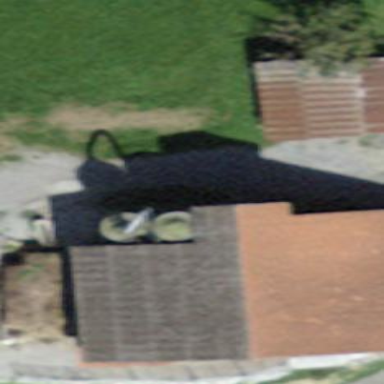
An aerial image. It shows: Barn.